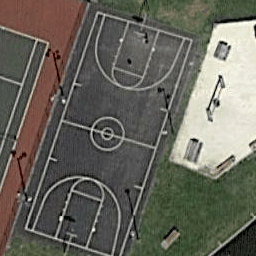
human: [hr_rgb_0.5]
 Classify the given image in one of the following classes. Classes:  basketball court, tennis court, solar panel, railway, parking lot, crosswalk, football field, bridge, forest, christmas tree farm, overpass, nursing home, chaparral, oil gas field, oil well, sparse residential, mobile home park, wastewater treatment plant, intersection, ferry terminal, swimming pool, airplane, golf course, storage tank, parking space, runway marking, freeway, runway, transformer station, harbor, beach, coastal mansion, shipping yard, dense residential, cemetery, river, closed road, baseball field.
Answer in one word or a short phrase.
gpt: basketball court